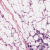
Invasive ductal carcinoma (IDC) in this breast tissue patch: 1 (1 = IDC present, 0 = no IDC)